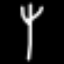
Label: fork